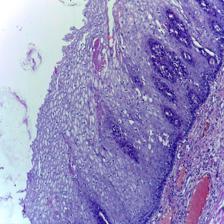
Diagnosis: Normal